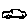
Label: car